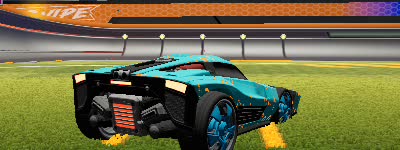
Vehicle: breakout